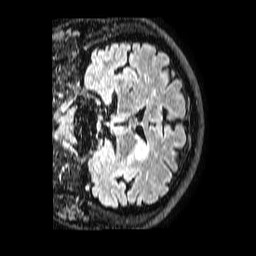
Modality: FLAIR
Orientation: coronal
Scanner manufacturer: philips
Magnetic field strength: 1.5 T
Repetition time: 4.8 s
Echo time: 0.3 s